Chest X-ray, AP view. Patient: 31 years old, sex M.
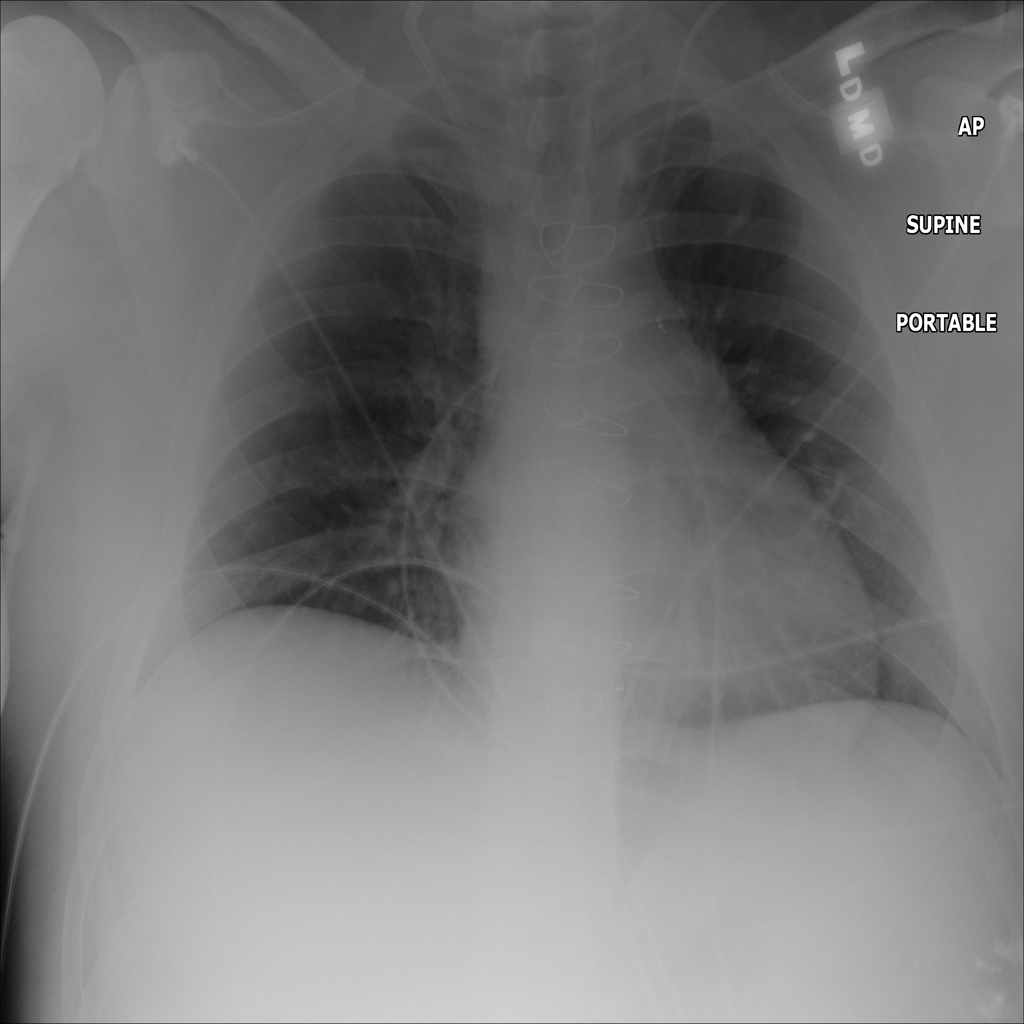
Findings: No Finding